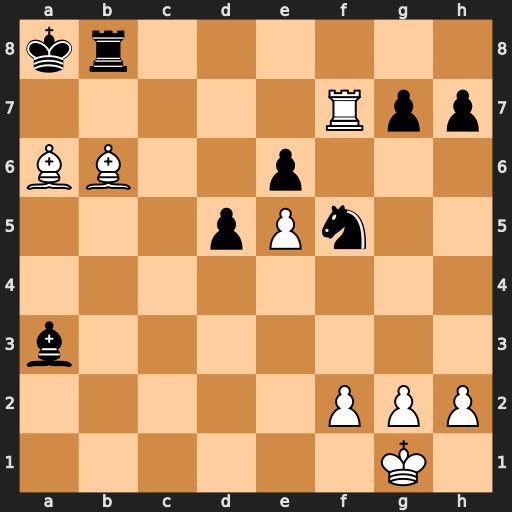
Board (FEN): kr6/5Rpp/BB2p3/3pPn2/8/b7/5PPP/6K1
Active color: w
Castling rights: -
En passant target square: -
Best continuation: Ra7#